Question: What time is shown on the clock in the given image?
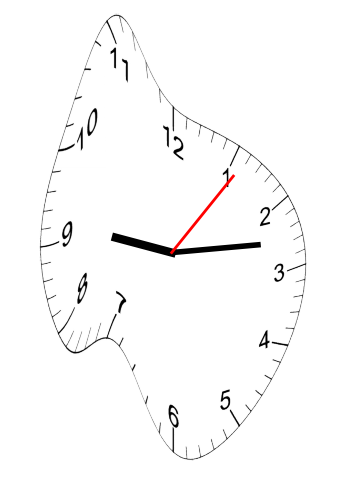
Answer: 09:13:06